Question: I've trying to simulate a 2D <URL>.
'''
from __future__ import division
import numpy as np
import matplotlib.pyplot as plt
from scipy.interpolate import NearestNDInterpolator
def rotate(x, y, angle):
x1 = x*np.cos(angle) + y*np.sin(angle)
y1 = y*np.cos(angle) - x*np.sin(angle)
return x1, y1
def sersic_1d(R, mu0, h, n, zp=0):
exponent = (R / h) ** (1 / n)
I0 = np.exp((zp - mu0) / 2.5)
return I0 * np.exp(-1.* exponent)
def sersic_2d(x, y, e, i, mu0, h, n, zp=0):
xp, yp = rotate(x, y, i)
alpha = np.arctan2(yp, xp * (1-e))
a = xp / np.cos(alpha)
b = a * (1 - e)
# R2 = (a*a) + ((1 - (e*e)) * yp*yp)
return sersic_1d(a, mu0, h, n, zp)
def ellipse(x0, y0, a, e, i, theta):
b = a * (1 - e)
x = a * np.cos(theta)
y = b * np.sin(theta)
x, y = rotate(x, y, i)
return x + x0, y + y0
def get_I(x, y, Z):
return Z[np.round(x).astype(int), np.round(y).astype(int)]
if __name__ == '__main__':
n = np.linspace(-100,100,1000)
nx, ny = np.meshgrid(n, n)
Z = sersic_2d(nx, ny, 0.5, 0., 0, 50, 1, 25)
theta = np.linspace(0, 2*np.pi, 1000.)
a = 100.
e = 0.5
i = np.pi / 4.
x, y = ellipse(0, 0, a, e, i, theta)
I = get_I(x, y, Z)
plt.plot(I)
# plt.imshow(Z)
plt.show()
'''
However, What I actually get is a massive periodic function.  I've checked the alignment and it's correct and the float-> int rounding errors can't account for this kind of shift?
Any ideas?
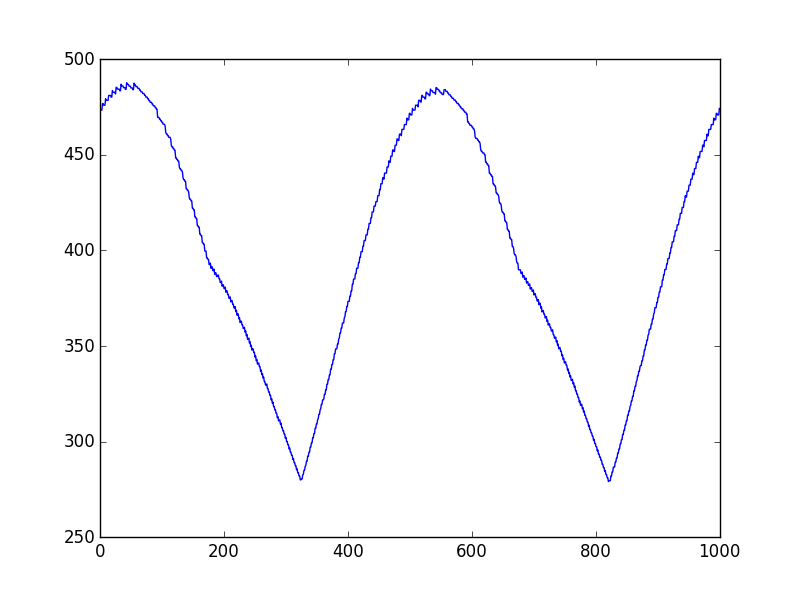
Answer: There are two things that strike me as odd, one of which for sure is not what you wanted, the other I'm not sure about because astronomy is not my field of expertise.
The first is in your function 'get_I':
'''
def get_I(x, y, Z):
return Z[np.round(x).astype(int), np.round(y).astype(int)]
'''
When you call that function, 'x' an 'y' outline an ellipse, with its center at the origin '(0,0)'. That means 'x' and 'y' both become negative at some point. The indexing you perfom in that function will then take values from the array's last elements, because 'Z[0,0]' is in fact the top left corner of the image (which you plotted, but commented), while 'Z[-1, -1]' is the bottom right corner. What you want is to take the values of 'Z' that are on the ellipse contour, but both have to have the same center. To do that, you would first make sure you use an amount of samples for 'n' (which ultimately defines the 'shape' of 'Z') and second, you would :
'''
def get_I(x, y, Z):
offset = Z.shape[0]//2
return Z[np.round(y).astype(int) + offset, np.round(x).astype(int) + offset]
...
n = np.linspace(-100,100,1001) # changed from 1000 to 1001 to ensure a point of origin is present and that the image exhibits point symmetry
'''
Also notice that I changed the order of 'y' and 'x' in 'get_I': that's because you first index along the rows (for which we usually take the y-coordinate) and only then along the columns (which map to the x-coordinate in most conventions).
The second item that struck me as unusual is that your ellipse has its axes at an angle of 'pi/4' with respect to the horizontal axis, whereas your 'sersic' (which maps to the 2D array of 'Z') does not have a tilt at all.
---
Changing all that, I end up with this code:
'''
from __future__ import division
import numpy as np
import matplotlib.pyplot as plt
def rotate(x, y, angle):
x1 = x*np.cos(angle) + y*np.sin(angle)
y1 = y*np.cos(angle) - x*np.sin(angle)
return x1, y1
def sersic_1d(R, mu0, h, n, zp=0):
exponent = (R / h) ** (1 / n)
I0 = np.exp((zp - mu0) / 2.5)
return I0 * np.exp(-1.* exponent)
def sersic_2d(x, y, e, ang, mu0, h, n, zp=0):
xp, yp = rotate(x, y, ang)
alpha = np.arctan2(yp, xp * (1-e))
a = xp / np.cos(alpha)
b = a * (1 - e)
return sersic_1d(a, mu0, h, n, zp)
def ellipse(x0, y0, a, e, i, theta):
b = a * (1 - e) # half of a
x = a * np.cos(theta)
y = b * np.sin(theta)
x, y = rotate(x, y, i) # rotated by 45deg
return x + x0, y + y0
def get_I(x, y, Z):
offset = Z.shape[0]//2
return Z[np.round(y).astype(int) + offset, np.round(x).astype(int) + offset]
#return Z[np.round(y).astype(int), np.round(x).astype(int)]
if __name__ == '__main__':
n = np.linspace(-100,100,1001) # changed
nx, ny = np.meshgrid(n, n)
ang = 0;#np.pi / 4.
Z = sersic_2d(nx, ny, 0.5, ang=0, mu0=0, h=50, n=1, zp=25)
f, ax = plt.subplots(1,2)
dn = n[1]-n[0]
ax[0].imshow(Z, cmap='gray', aspect='equal', extent=[-100-dn/2, 100+dn/2, -100-dn/2, 100+dn/2])
theta = np.linspace(0, 2*np.pi, 1000.)
a = 20. # decreased long axis of ellipse to see the intensity-map closer to the "center of the galaxy"
e = 0.5
x, y = ellipse(0,0, a, e, ang, theta)
I = get_I(x, y, Z)
ax[0].plot(x,y) # easier to see where you want the intensities
ax[1].plot(I)
plt.show()
'''
and this image:

The intensity variations look like quantisation noise to me, with the exception of the peaks, which are due to the asymptote in 'sersic_1d'.